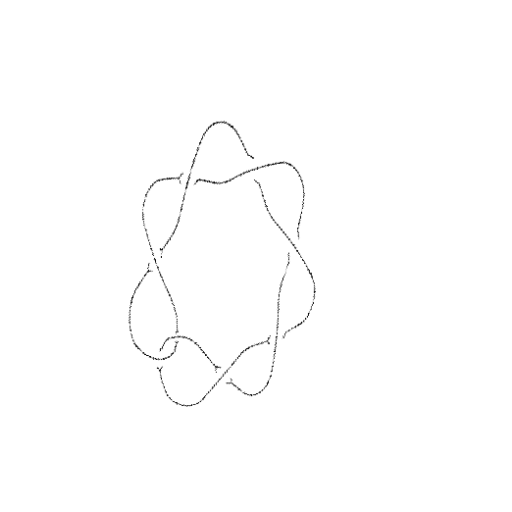
Crossing number: 8